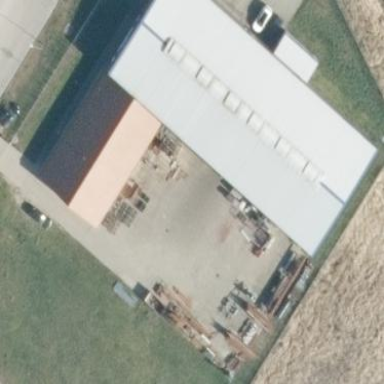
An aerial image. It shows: Commercial building.